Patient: sex M, age 60
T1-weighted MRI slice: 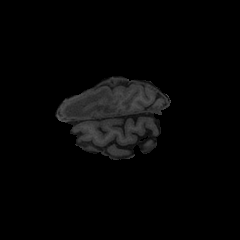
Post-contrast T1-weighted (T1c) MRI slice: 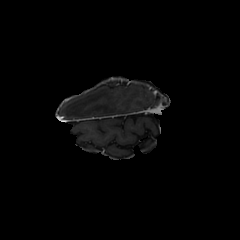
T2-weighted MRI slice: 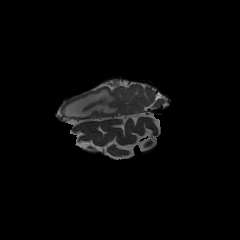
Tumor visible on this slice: yes
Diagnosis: Glioblastoma, IDH-wildtype
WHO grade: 4